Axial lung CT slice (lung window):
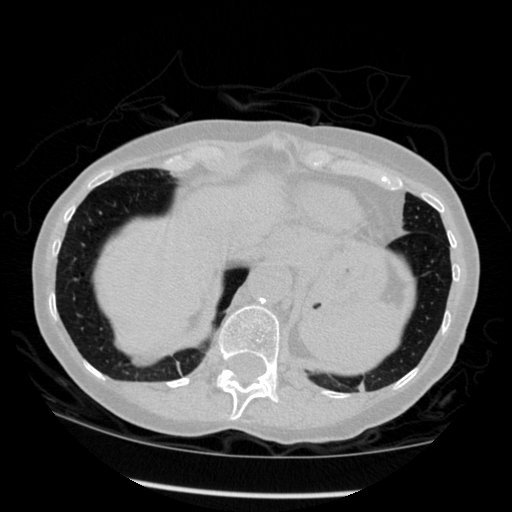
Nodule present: no